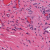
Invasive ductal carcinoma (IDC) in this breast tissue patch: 0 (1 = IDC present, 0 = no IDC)